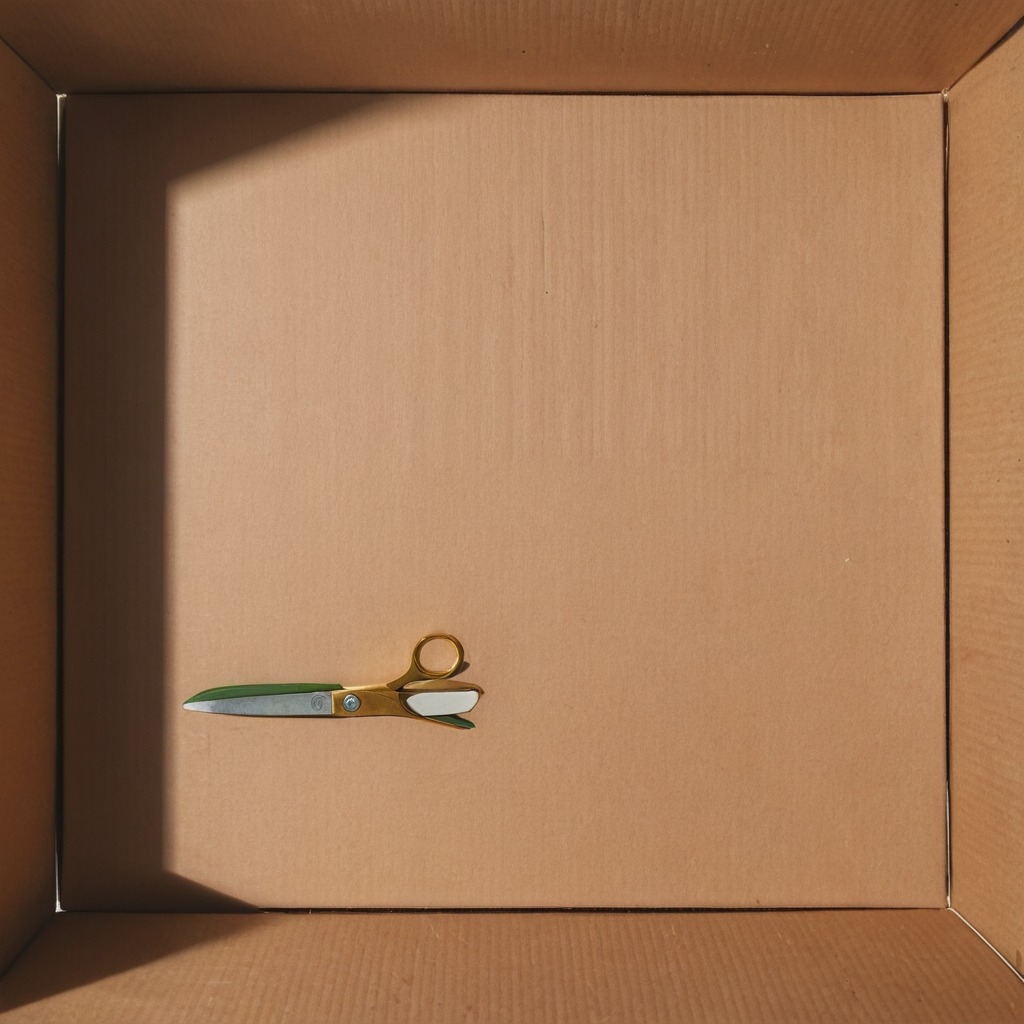
A scissor is lying on the clean dry cardboard box surface in an outdoor workshop during daytime bright natural light soft shadows slightly creased but